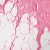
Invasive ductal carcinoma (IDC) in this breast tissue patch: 0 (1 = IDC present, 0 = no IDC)